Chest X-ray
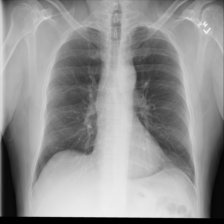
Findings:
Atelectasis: negative
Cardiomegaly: negative
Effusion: negative
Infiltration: negative
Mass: negative
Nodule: negative
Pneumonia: negative
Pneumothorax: negative
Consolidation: negative
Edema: negative
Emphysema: negative
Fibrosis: negative
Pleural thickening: negative
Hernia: negative